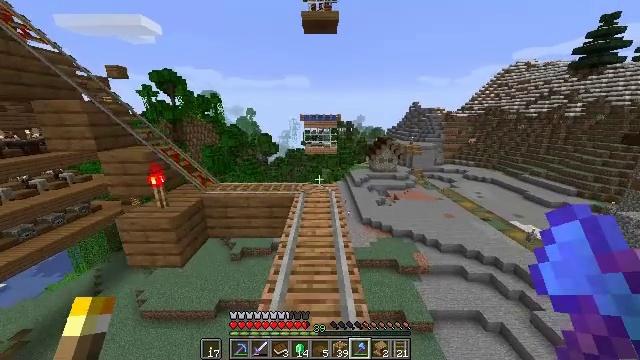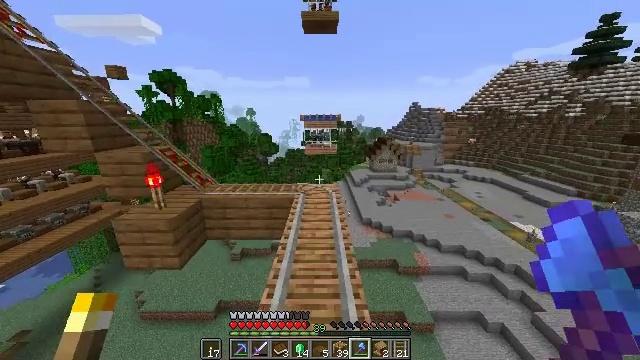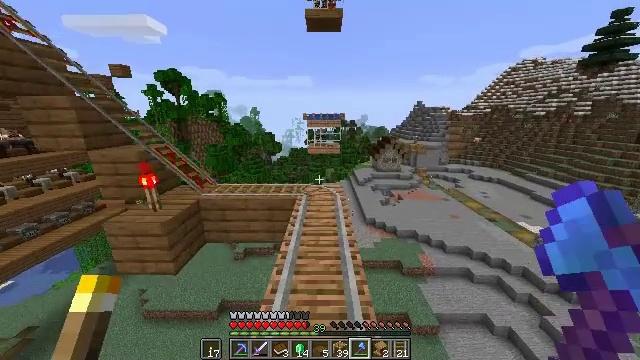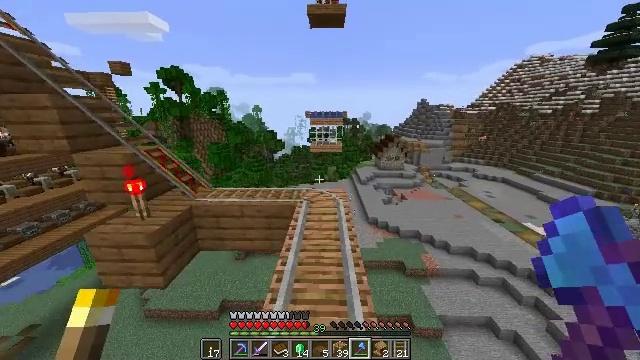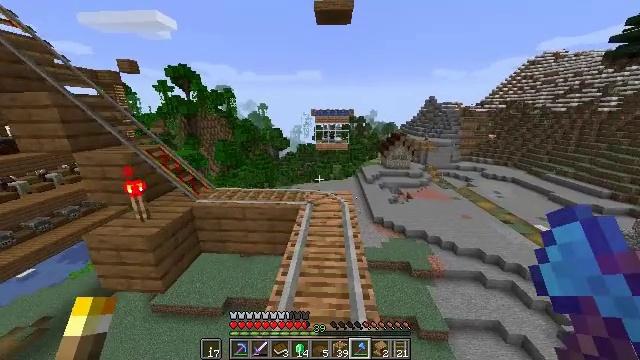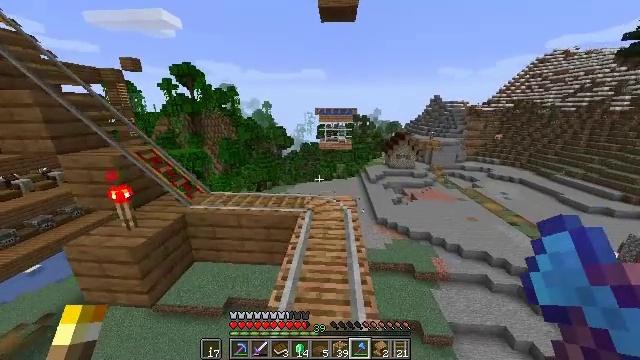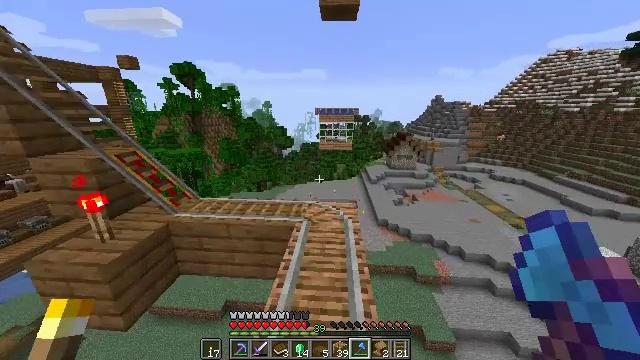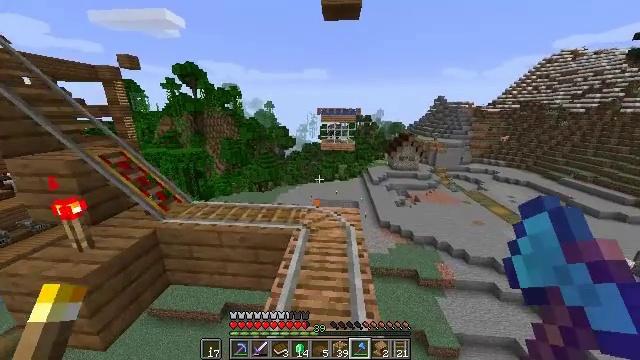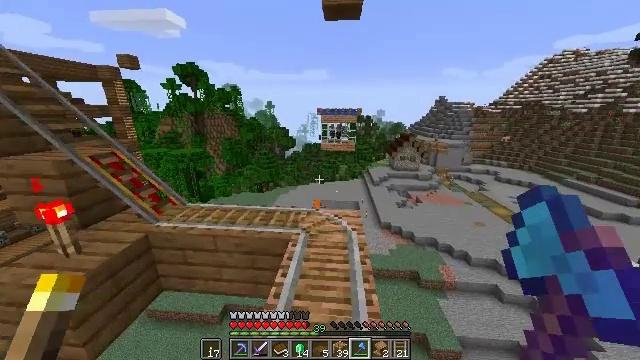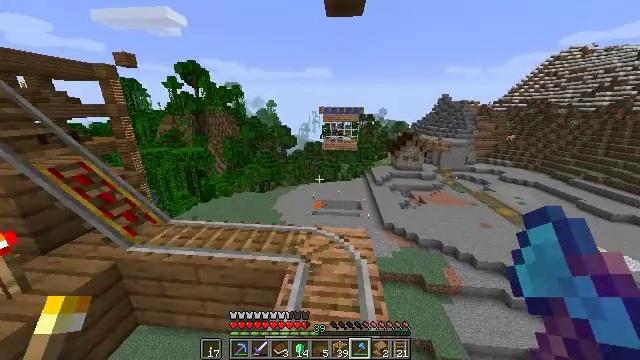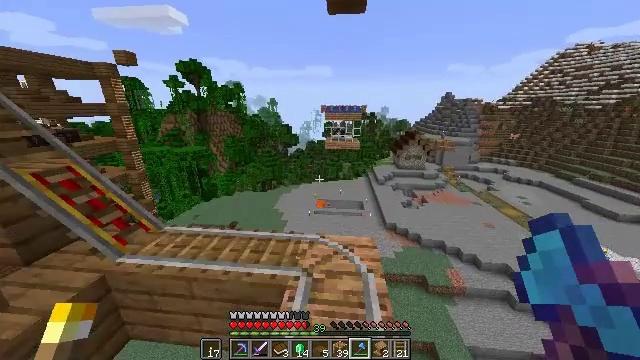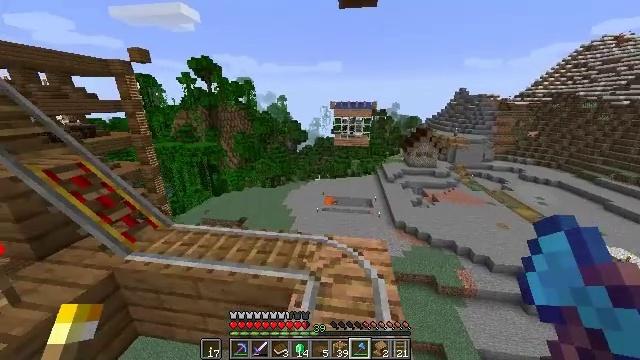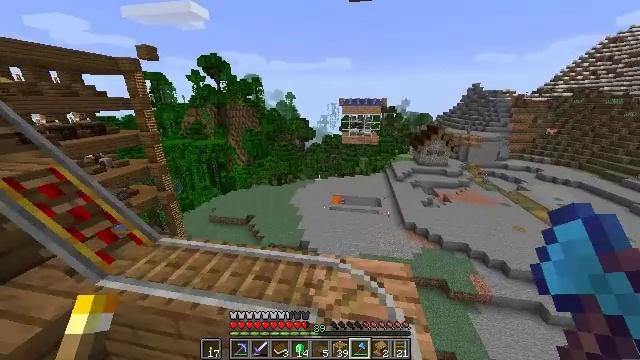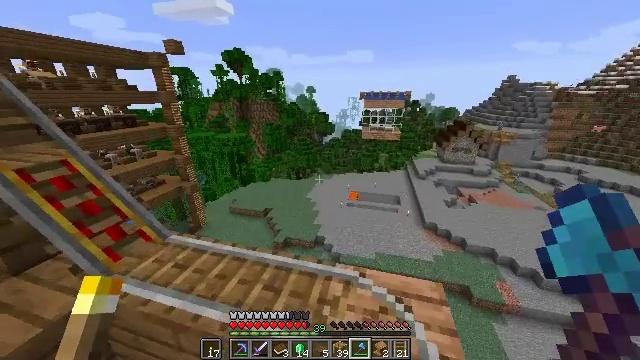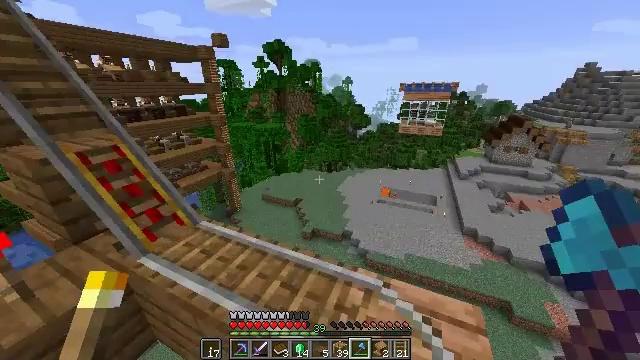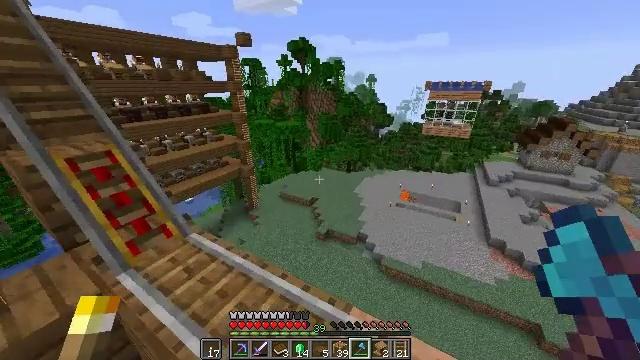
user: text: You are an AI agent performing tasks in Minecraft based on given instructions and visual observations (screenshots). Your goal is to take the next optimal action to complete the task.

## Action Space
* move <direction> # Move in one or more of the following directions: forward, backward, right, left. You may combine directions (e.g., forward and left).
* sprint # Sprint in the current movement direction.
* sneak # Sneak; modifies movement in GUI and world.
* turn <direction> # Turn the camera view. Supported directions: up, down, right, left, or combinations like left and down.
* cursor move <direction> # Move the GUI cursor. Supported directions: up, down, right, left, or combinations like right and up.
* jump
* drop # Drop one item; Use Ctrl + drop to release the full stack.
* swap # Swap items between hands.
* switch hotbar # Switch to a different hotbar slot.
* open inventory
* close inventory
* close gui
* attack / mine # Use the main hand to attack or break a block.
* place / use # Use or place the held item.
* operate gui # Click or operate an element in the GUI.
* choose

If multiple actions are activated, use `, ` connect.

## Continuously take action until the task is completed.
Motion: motion action
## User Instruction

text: Collect the spruce slab.
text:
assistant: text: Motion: move forward
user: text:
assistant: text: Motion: move forward
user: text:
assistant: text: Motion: move forward
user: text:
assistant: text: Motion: move forward, turn left
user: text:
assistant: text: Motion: move forward
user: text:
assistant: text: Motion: move forward
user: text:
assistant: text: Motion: move forward
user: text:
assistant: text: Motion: move forward
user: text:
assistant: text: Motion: move forward
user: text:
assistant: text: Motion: move forward
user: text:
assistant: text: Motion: move forward, turn left
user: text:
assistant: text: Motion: move forward, turn left
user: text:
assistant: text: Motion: move forward, turn left and down
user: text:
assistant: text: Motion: move forward and move right, turn left and down
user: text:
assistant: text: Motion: move forward and move right, turn left
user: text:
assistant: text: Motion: move forward and move right, turn left
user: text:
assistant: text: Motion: move forward and move right, turn left and up
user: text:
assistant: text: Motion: turn left and up
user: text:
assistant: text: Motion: turn left and up
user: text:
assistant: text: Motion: turn left and up
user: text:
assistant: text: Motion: turn left
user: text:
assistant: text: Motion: turn left
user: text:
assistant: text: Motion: move forward
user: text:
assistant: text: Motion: move forward
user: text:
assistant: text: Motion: move forward
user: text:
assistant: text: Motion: move forward, turn left
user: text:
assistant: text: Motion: move forward, turn left
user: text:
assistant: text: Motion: move forward, turn left
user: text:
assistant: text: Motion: move forward
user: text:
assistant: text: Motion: move forward